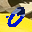
Label: 0